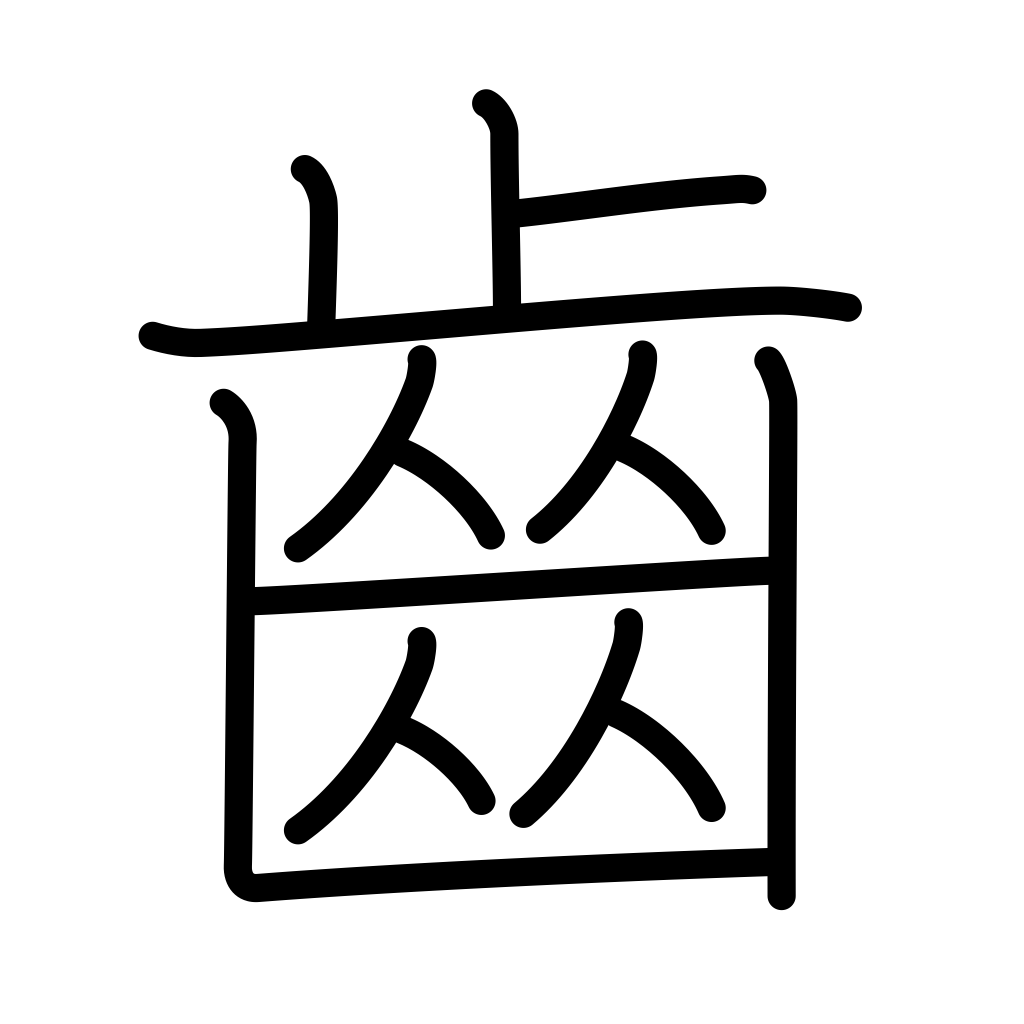
Meaning: tooth, cog